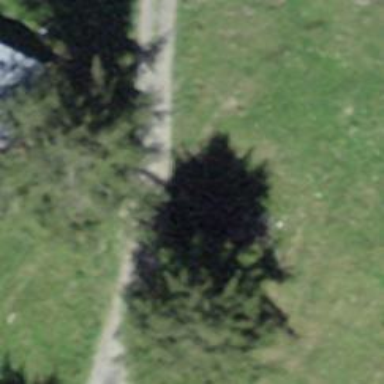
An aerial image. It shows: Well-maintained track road of grade 1.